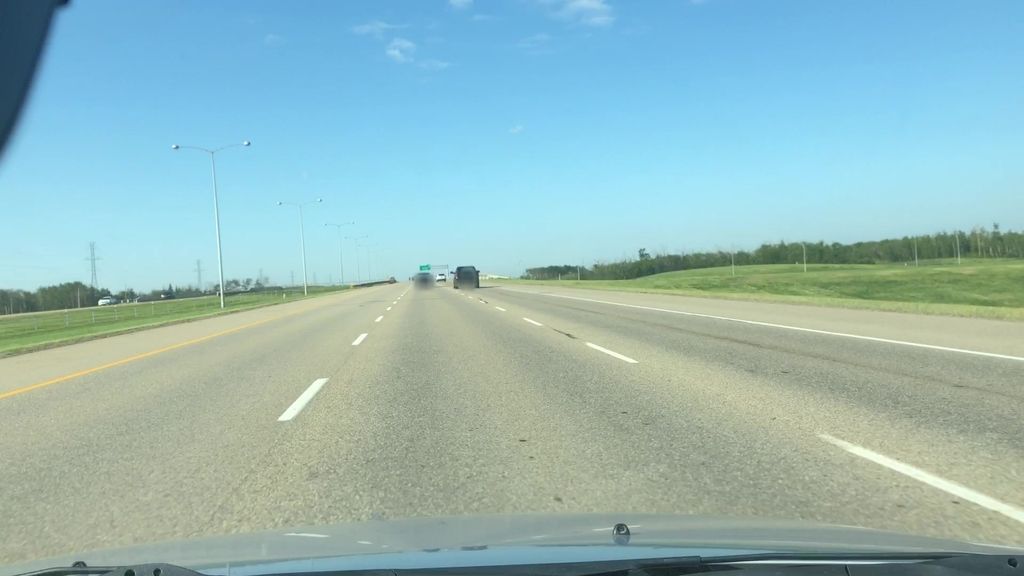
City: edmonton